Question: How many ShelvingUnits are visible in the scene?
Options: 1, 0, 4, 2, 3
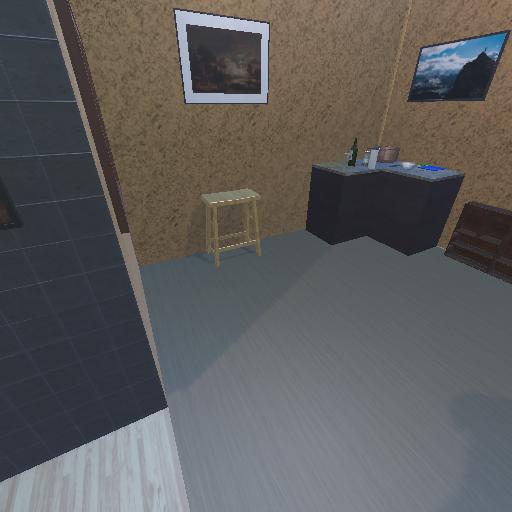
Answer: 1